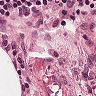
Metastatic tissue present: no